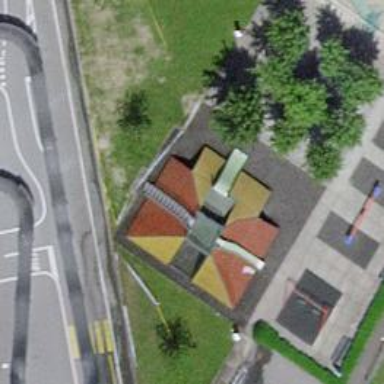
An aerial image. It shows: Playground with slide.